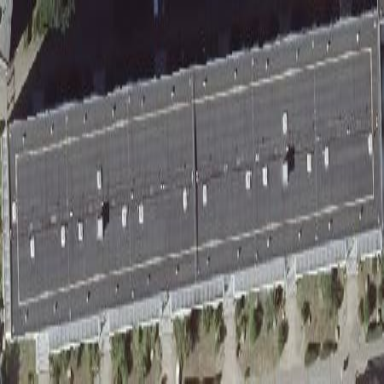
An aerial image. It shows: Apartment building with flat roof.